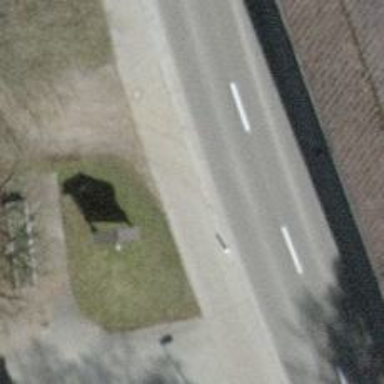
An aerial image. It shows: Bus stop with platform for public transport.